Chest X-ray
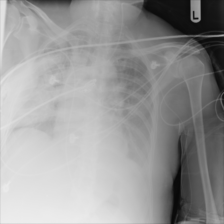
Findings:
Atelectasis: negative
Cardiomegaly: negative
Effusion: negative
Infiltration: negative
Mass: negative
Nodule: negative
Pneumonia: negative
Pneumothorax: negative
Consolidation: negative
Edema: negative
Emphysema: negative
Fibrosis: negative
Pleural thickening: negative
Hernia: negative